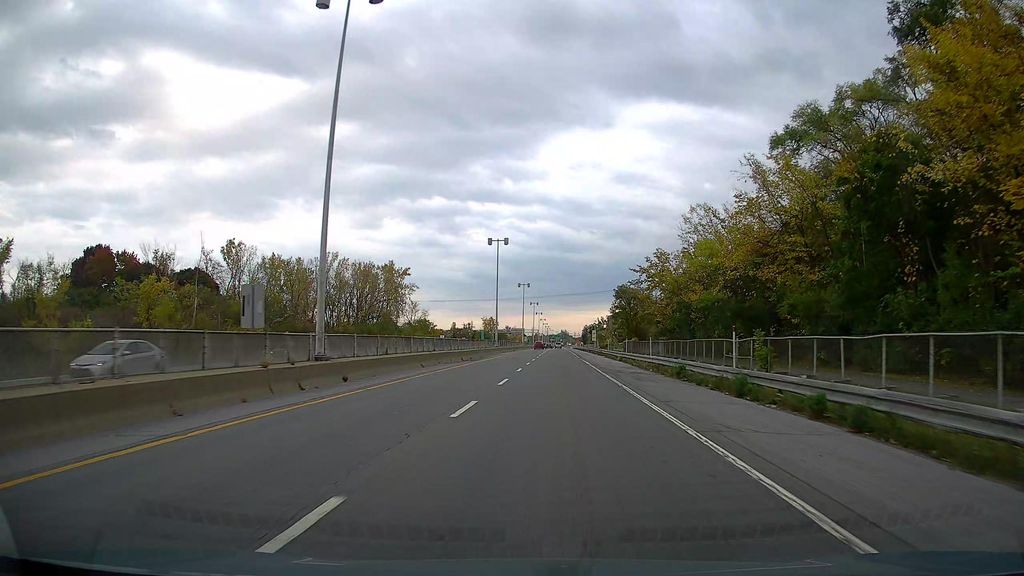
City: montreal